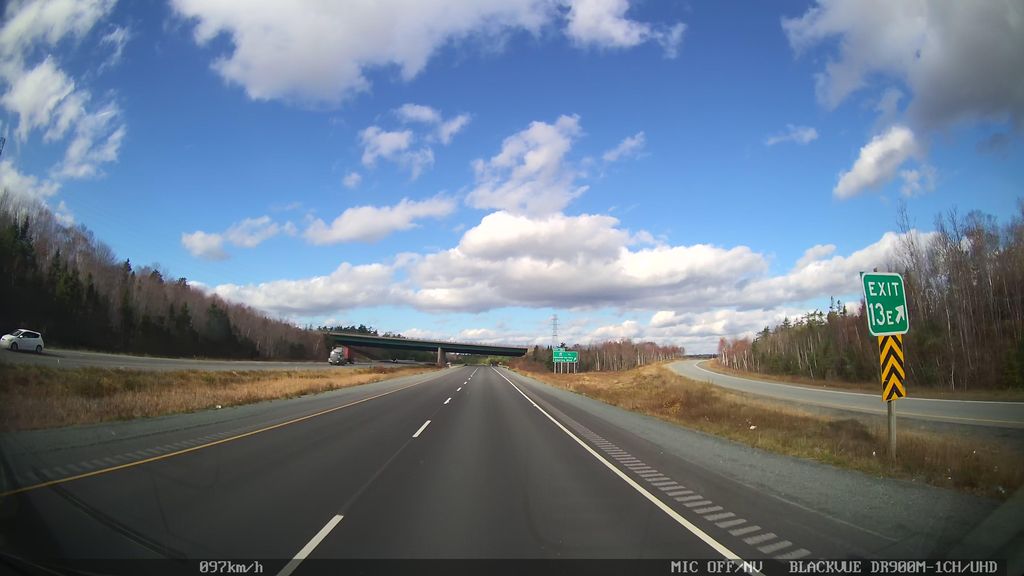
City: halifax